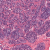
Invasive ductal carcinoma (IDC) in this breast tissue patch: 0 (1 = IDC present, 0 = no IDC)